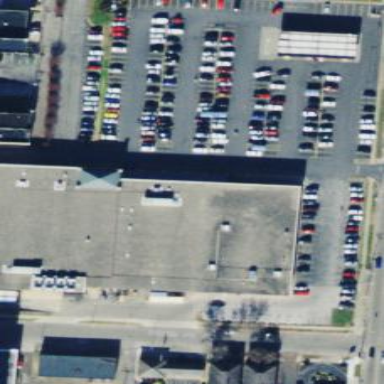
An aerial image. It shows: Supermarket located in building.